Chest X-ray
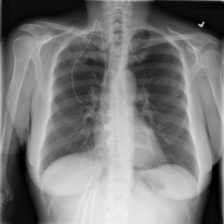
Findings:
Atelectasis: negative
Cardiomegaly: negative
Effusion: negative
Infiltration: positive
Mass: negative
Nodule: negative
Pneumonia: negative
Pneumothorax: negative
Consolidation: negative
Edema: negative
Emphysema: negative
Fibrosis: negative
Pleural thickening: negative
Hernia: negative